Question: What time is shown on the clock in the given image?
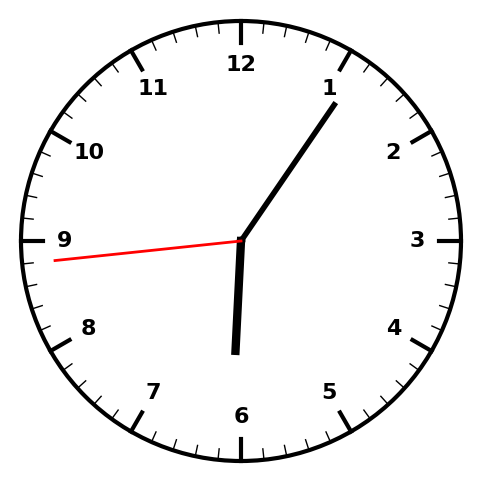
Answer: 06:05:44